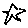
Label: star